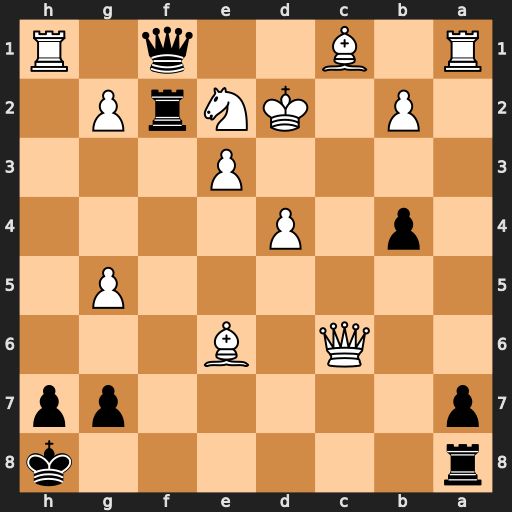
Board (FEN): r6k/p5pp/2Q1B3/6P1/1p1P4/4P3/1P1KNrP1/R1B2q1R
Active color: b
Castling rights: -
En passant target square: -
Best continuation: Qxe2#